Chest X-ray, PA view. Patient: 36 years old, sex F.
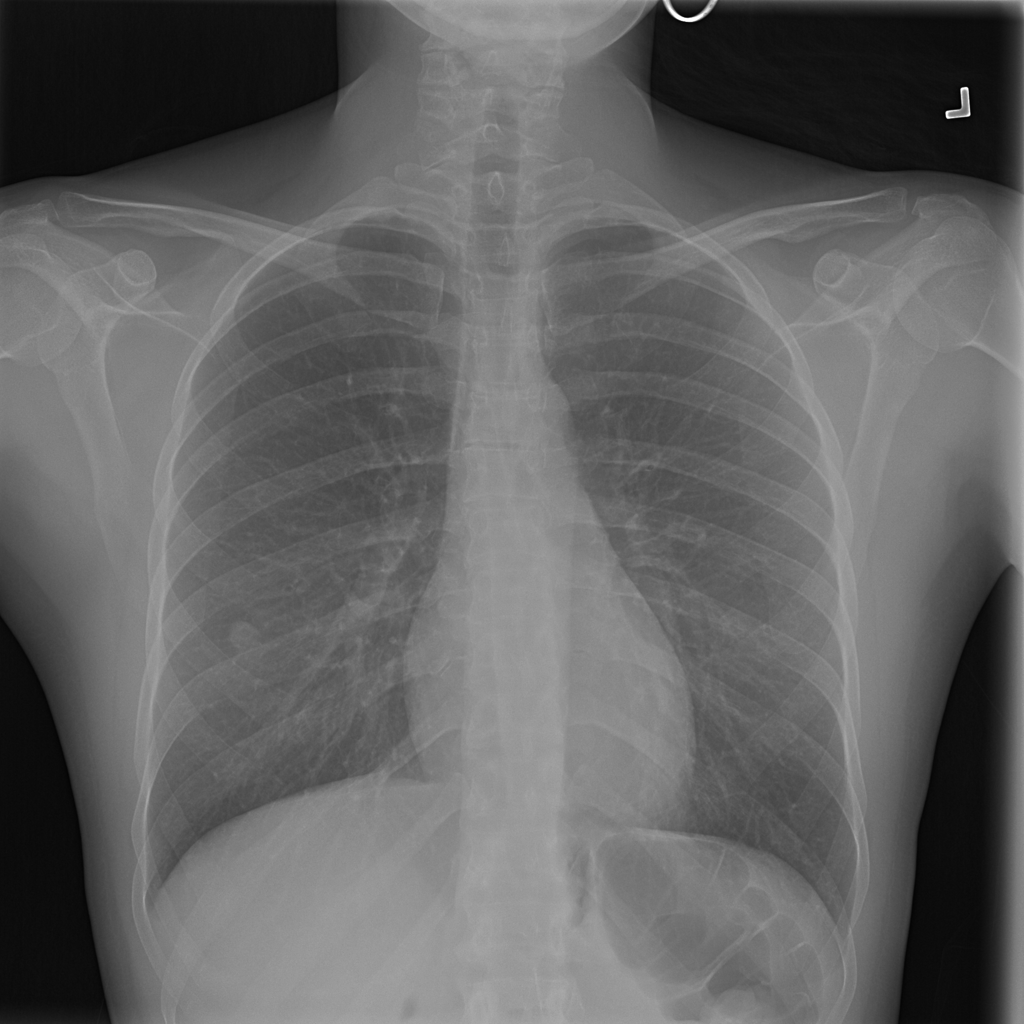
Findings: No Finding